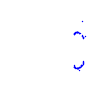
Particle: kaon